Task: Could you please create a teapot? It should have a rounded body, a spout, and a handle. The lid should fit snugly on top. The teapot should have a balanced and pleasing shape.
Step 46:
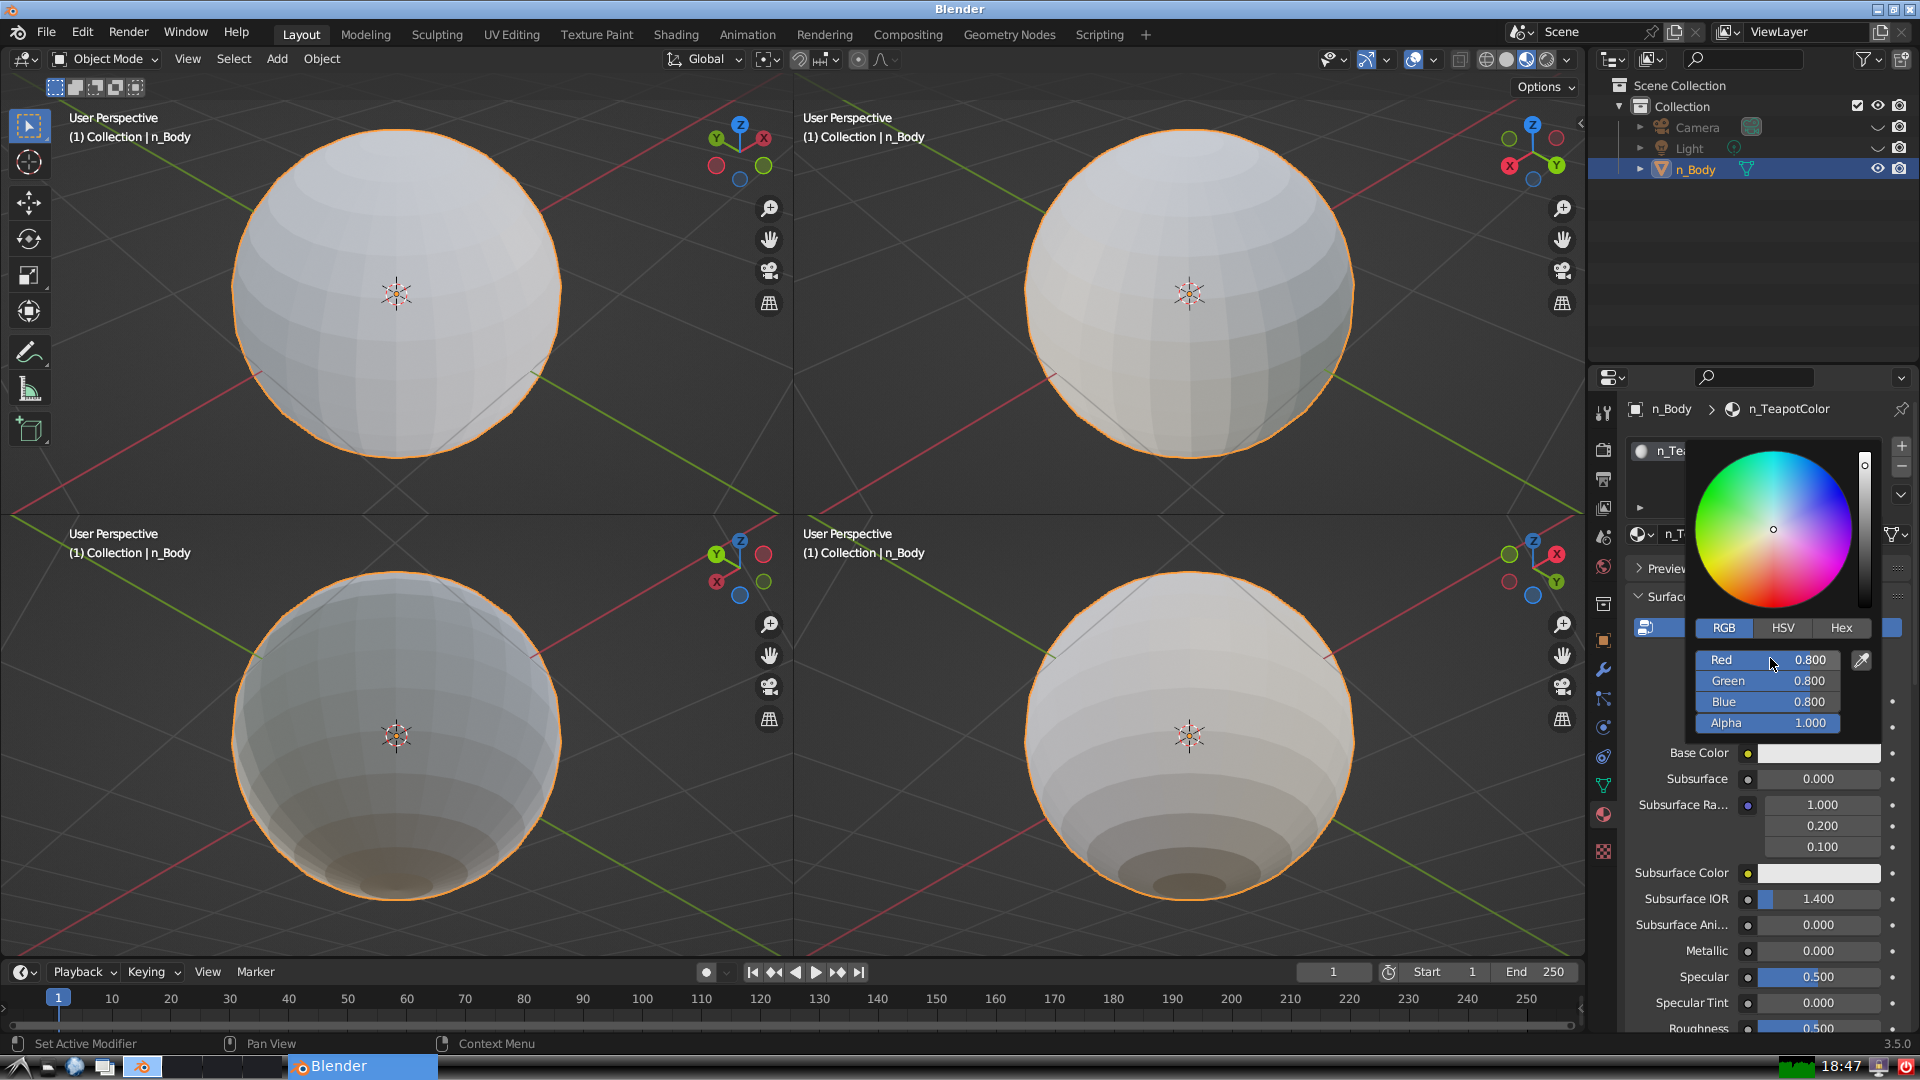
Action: click: no